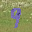
Label: 9